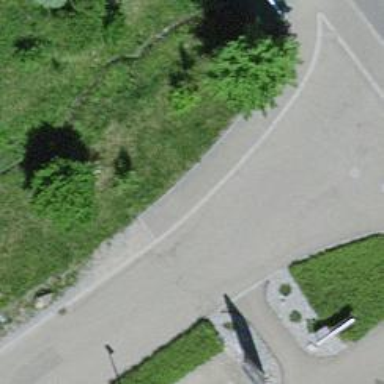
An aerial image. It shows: Kerb serving as barrier.